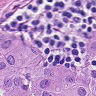
Metastatic tissue present: yes